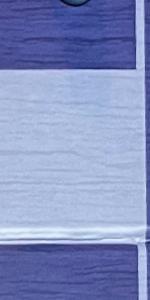
Label: Empty